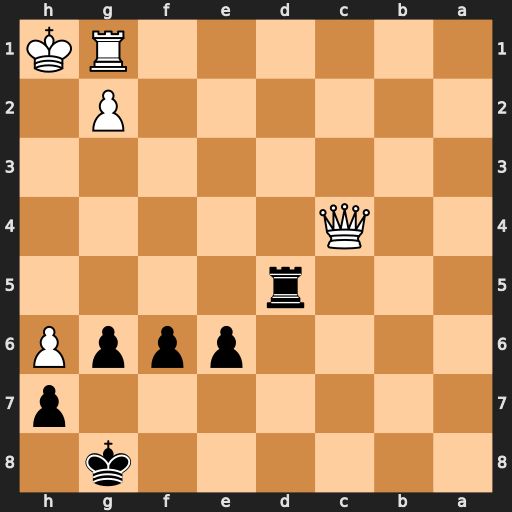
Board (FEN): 6k1/7p/4pppP/3r4/2Q5/8/6P1/6RK
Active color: b
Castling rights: -
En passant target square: -
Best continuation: Rh5+ Qh4 Rxh4#